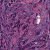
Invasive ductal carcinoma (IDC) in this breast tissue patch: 1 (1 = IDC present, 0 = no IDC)